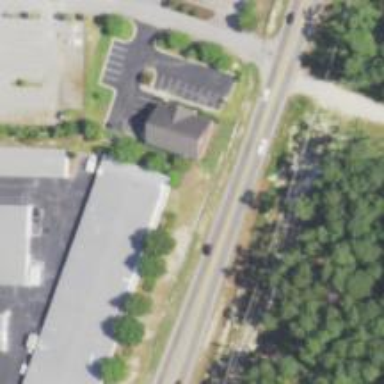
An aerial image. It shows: Building that serves as storage rental shop.